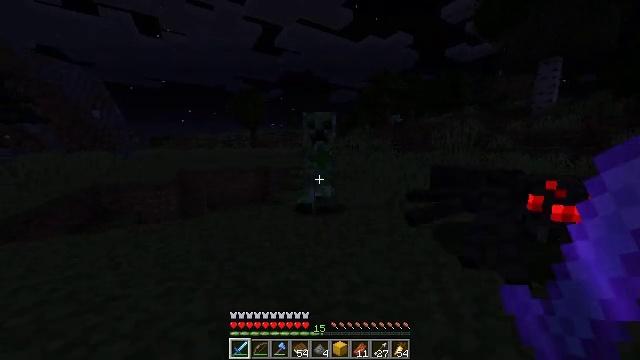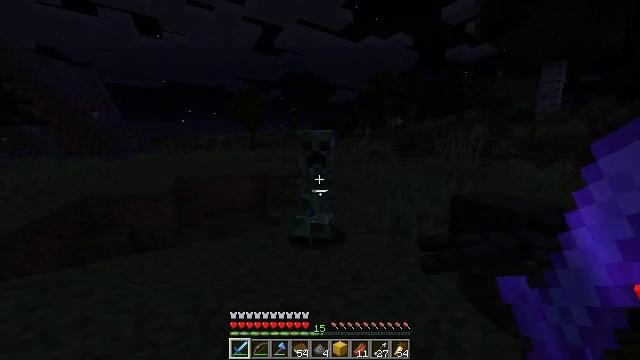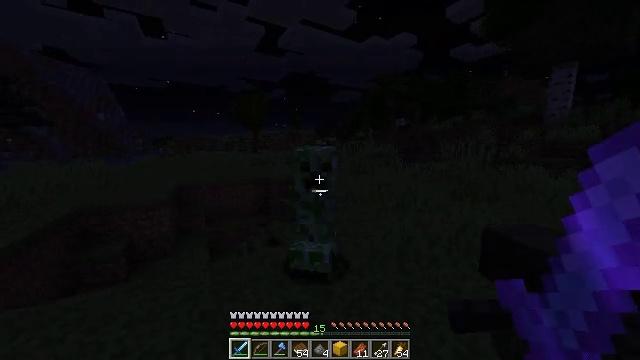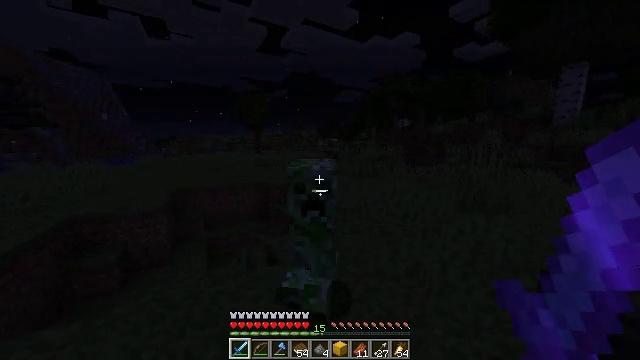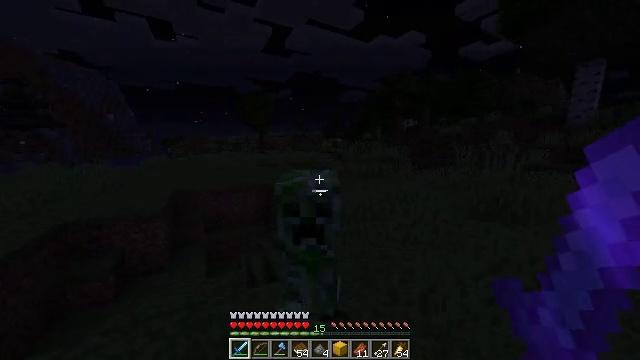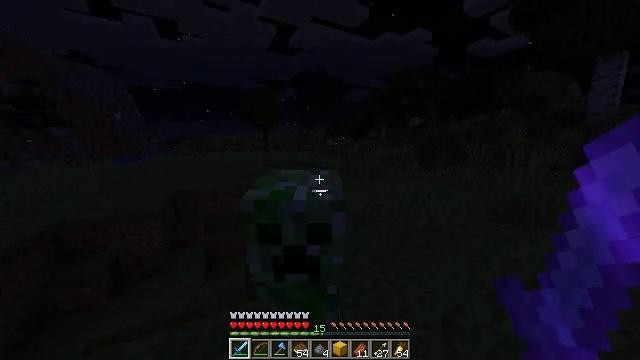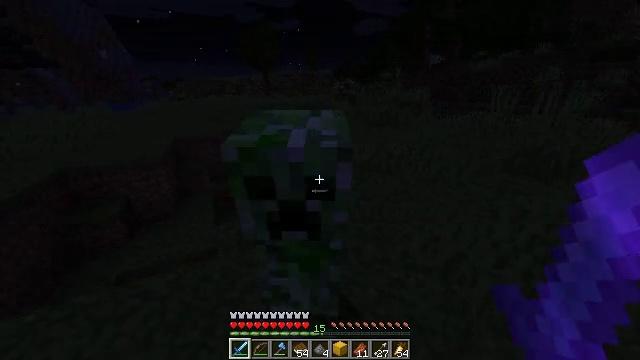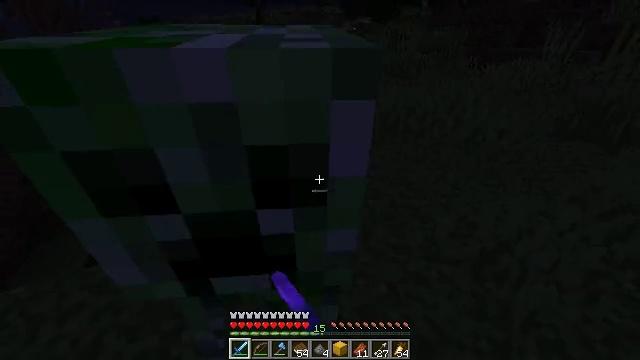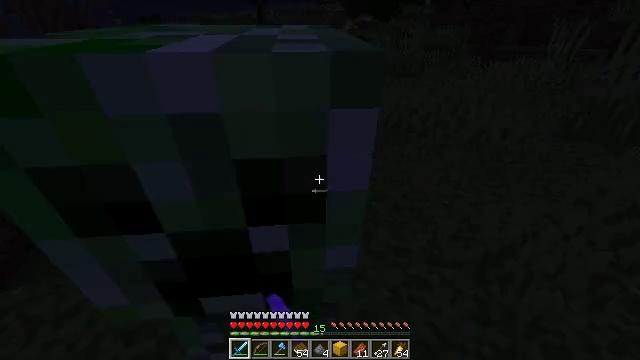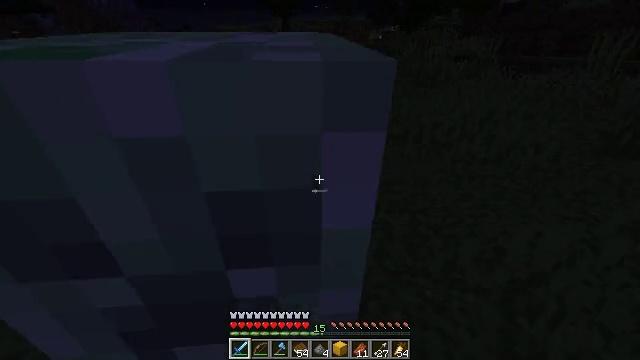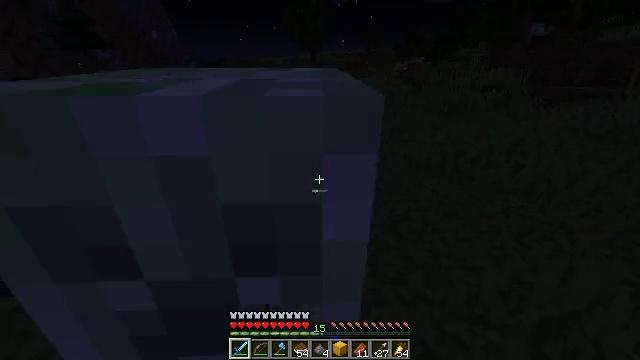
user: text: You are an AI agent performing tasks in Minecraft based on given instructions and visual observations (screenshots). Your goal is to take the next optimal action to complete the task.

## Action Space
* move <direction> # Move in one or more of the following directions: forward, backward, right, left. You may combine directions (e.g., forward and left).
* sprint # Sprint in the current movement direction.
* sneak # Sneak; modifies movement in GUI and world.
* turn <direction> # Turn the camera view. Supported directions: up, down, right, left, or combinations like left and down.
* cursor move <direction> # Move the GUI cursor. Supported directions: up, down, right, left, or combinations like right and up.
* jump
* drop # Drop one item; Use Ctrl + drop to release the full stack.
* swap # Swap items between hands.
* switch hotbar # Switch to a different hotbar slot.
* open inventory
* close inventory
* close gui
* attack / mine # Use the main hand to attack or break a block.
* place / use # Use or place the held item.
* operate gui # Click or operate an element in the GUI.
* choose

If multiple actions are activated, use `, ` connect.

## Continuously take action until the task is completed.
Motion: motion action
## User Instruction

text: Hunt the creeper.
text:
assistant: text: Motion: move forward, sprint, jump
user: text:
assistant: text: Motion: move forward, sprint, jump
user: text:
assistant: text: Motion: move forward, sprint
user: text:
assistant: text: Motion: move forward, sprint, turn left
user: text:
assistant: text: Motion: sprint, turn left
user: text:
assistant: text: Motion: move back, turn left and down, attack / mine
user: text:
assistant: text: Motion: move back, turn left and down, attack / mine
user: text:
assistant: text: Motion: move back, attack / mine
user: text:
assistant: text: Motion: move back, turn left and up, attack / mine
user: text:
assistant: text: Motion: turn left and up
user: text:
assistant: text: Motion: no_op